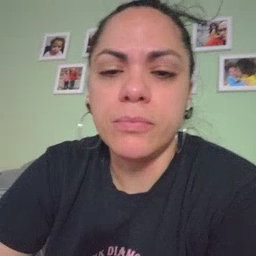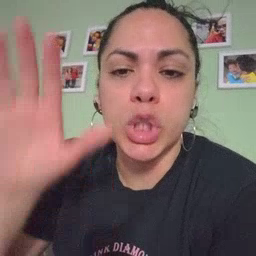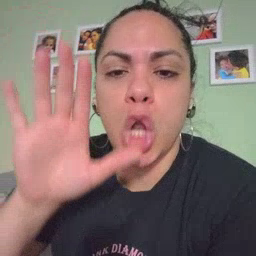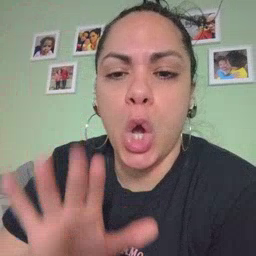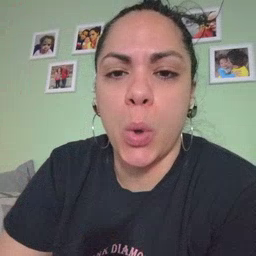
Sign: snow